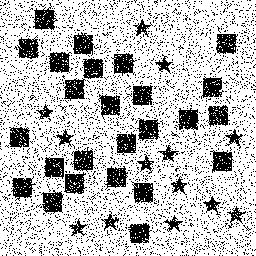
Squares: 25
Triangles: 0
Stars: 13
Total shapes: 38